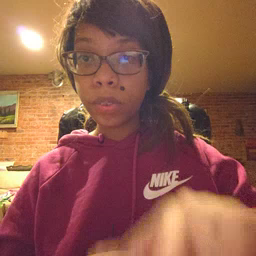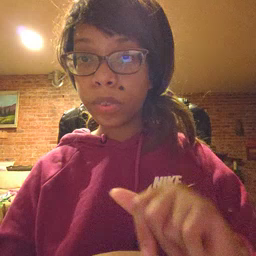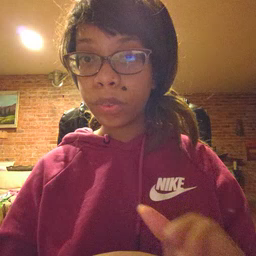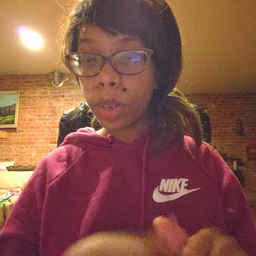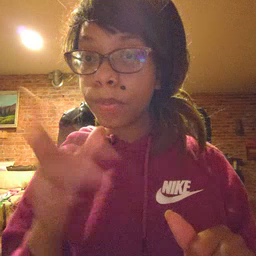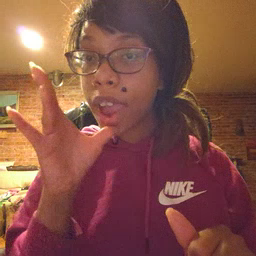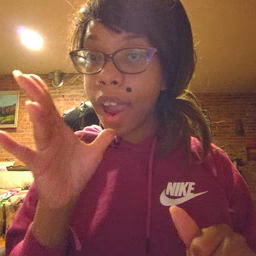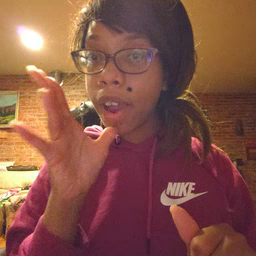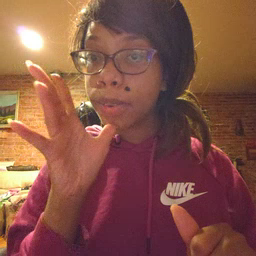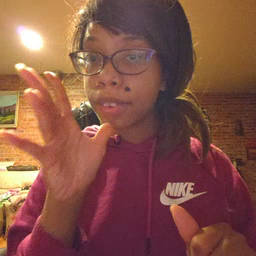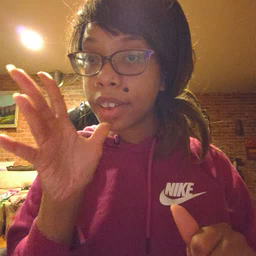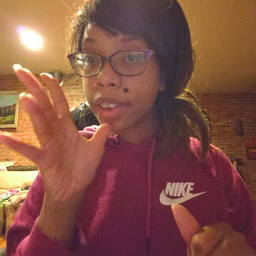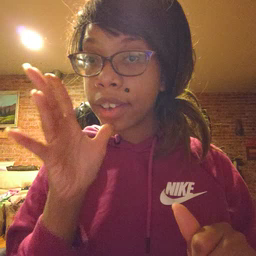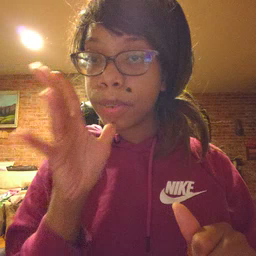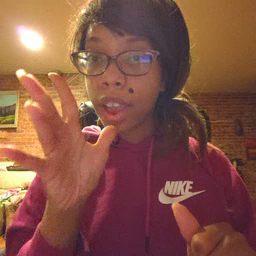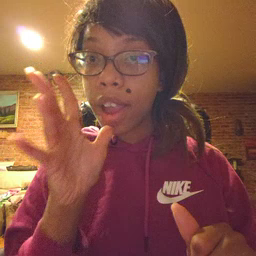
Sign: mom